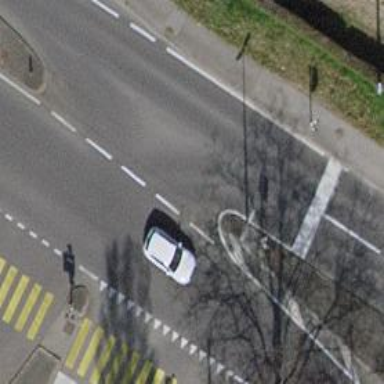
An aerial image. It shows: Road with traffic signals.